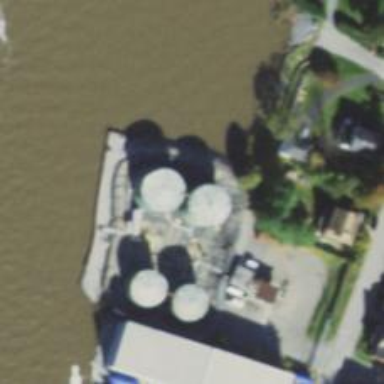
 man-made structure designed for storing gases."